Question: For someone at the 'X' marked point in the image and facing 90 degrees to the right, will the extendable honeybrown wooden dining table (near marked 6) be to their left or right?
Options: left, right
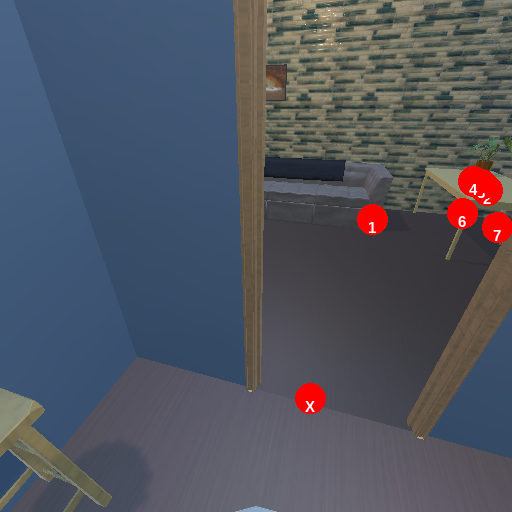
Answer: left